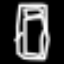
Label: bed